Field crop: maize
Growth stage: 2
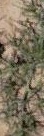
Species: salsola